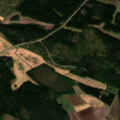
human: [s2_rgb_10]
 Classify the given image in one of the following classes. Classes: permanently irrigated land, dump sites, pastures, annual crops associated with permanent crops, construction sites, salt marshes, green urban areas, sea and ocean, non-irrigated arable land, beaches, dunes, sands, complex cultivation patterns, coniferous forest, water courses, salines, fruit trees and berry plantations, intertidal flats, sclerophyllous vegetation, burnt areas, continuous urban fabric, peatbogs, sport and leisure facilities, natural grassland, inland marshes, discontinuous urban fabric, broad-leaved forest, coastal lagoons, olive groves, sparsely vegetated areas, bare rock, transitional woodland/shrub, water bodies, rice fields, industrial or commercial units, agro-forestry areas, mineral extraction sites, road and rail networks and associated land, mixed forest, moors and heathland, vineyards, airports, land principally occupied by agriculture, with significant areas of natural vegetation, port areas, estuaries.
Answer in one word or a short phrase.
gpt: non-irrigated arable land, land principally occupied by agriculture, with significant areas of natural vegetation, coniferous forest